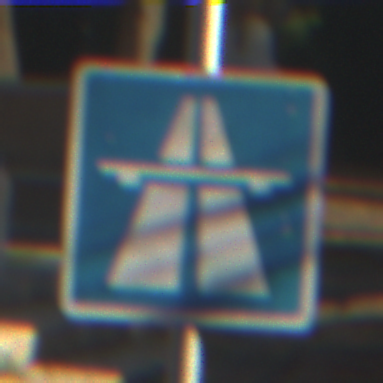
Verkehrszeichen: Autobahn
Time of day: MorningAfternoon
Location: Outdoor (Suburban)
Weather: Clear
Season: NotSpecified
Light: Natural